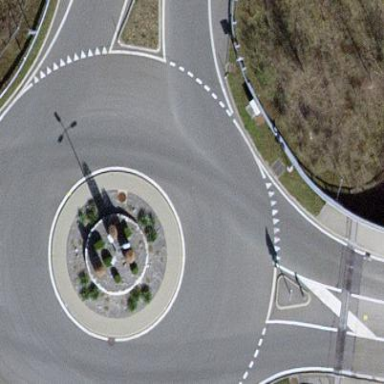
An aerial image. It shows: Asphalt road that is secondary route leading to roundabout.